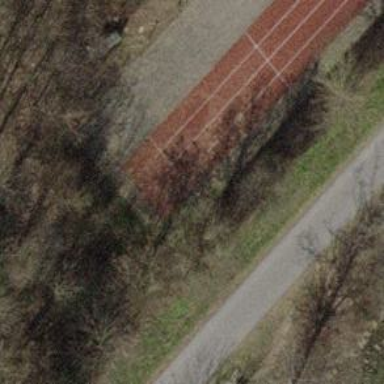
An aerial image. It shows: Track in leisure land.